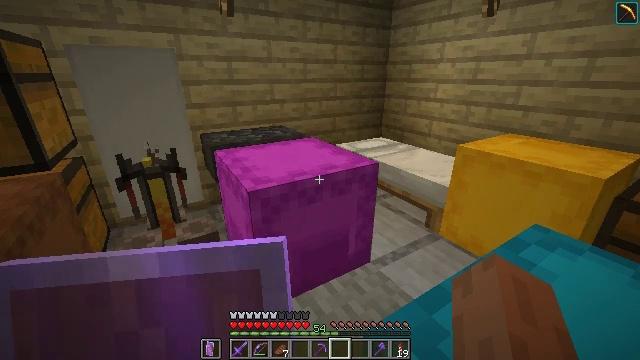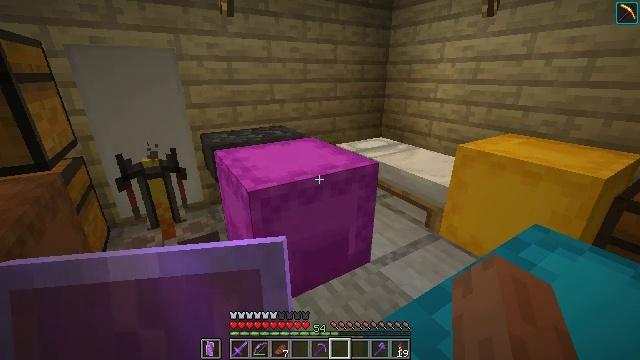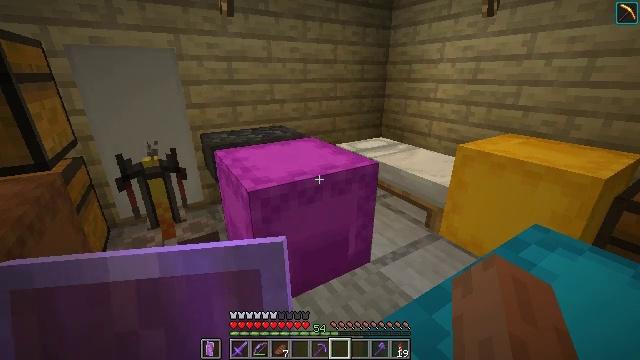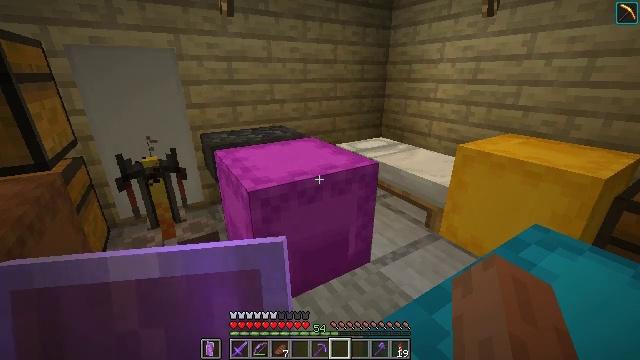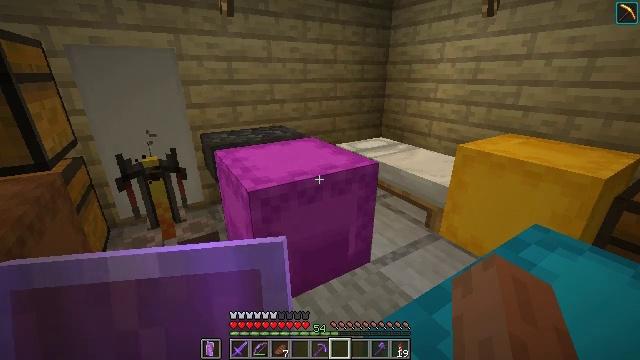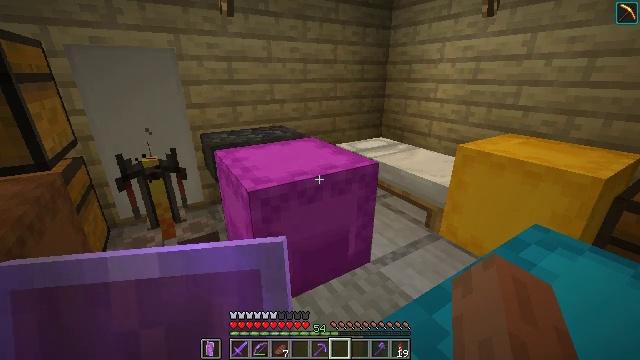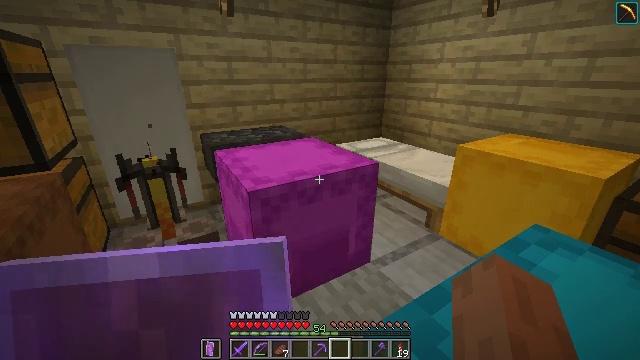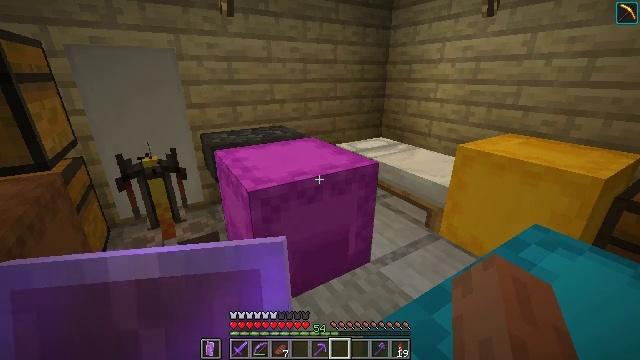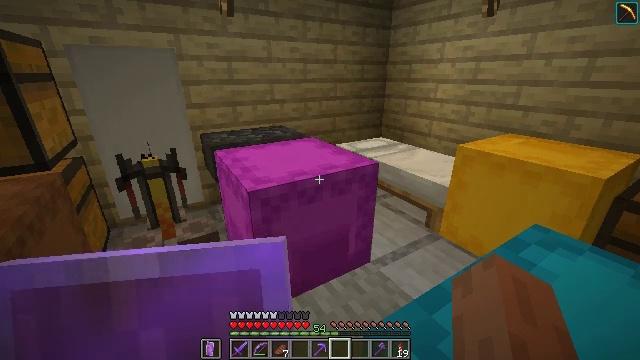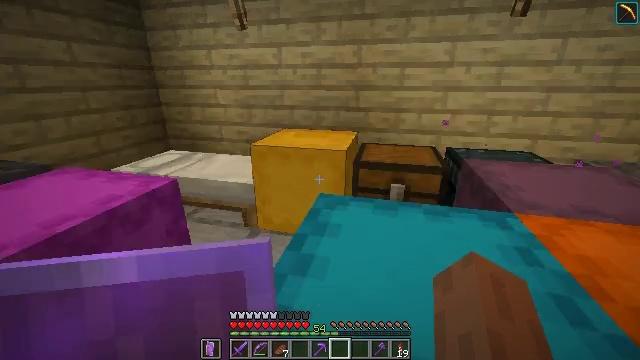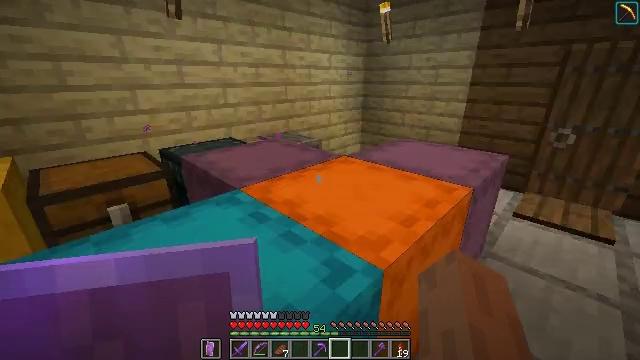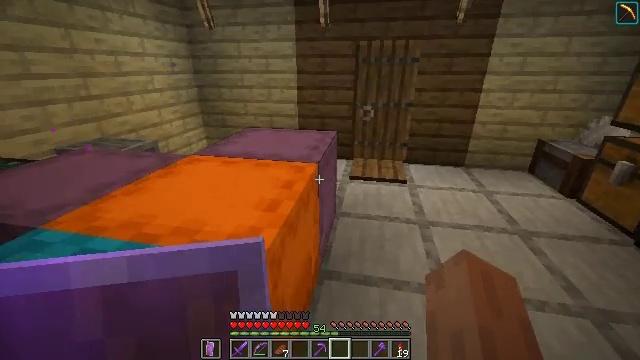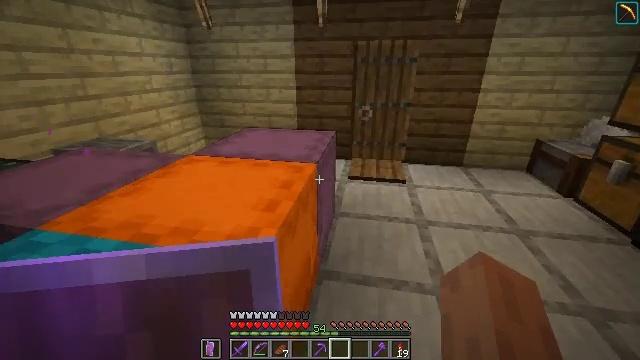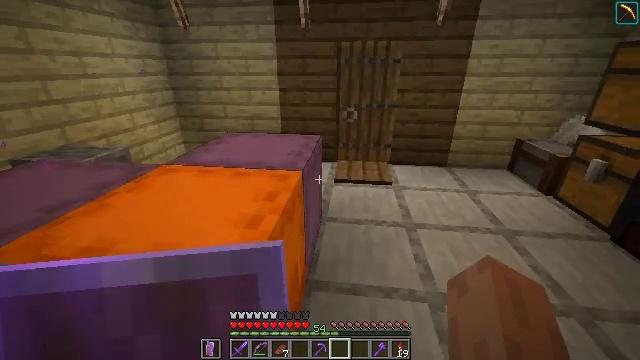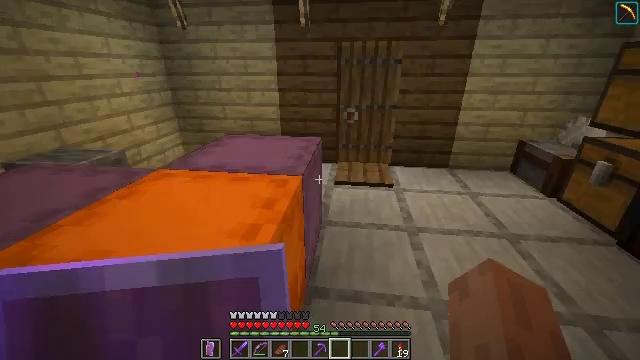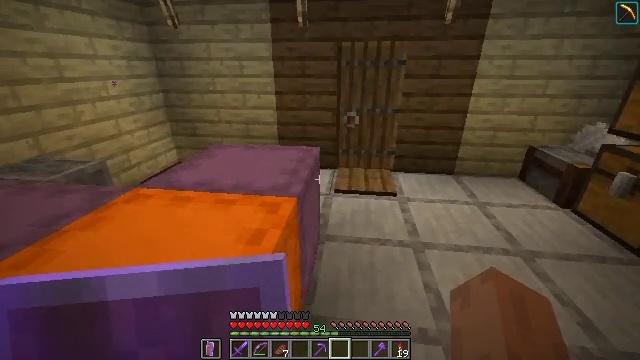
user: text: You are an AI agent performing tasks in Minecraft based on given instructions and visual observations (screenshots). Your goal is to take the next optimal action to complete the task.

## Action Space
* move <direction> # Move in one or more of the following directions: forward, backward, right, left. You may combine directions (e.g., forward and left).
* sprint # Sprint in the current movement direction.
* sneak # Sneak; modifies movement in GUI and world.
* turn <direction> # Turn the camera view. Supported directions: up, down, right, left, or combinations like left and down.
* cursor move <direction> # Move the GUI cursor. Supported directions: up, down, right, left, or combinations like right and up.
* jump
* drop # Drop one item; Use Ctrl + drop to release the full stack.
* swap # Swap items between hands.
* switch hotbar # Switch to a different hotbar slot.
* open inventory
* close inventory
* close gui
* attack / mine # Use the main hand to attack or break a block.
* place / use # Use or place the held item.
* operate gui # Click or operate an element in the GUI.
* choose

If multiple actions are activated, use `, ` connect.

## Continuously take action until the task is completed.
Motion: motion action
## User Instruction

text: Hunt aquatic mobs.
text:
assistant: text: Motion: no_op
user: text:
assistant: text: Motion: no_op
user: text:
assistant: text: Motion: no_op
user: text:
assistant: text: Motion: no_op
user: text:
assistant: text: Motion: no_op
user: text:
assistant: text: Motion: no_op
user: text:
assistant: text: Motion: no_op
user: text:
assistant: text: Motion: no_op
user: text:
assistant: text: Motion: turn right and up
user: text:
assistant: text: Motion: turn right
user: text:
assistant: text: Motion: turn right and down
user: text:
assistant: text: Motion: no_op
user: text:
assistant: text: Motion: move forward, turn right
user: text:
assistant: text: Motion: move forward
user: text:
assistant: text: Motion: move forward
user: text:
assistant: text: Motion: move forward
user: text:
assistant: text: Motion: move forward and move right
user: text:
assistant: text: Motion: move forward and move right
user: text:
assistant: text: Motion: move forward and move right
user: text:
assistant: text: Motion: move forward and move right
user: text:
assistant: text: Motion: move forward
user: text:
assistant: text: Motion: move forward
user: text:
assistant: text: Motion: move forward
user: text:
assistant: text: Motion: move forward
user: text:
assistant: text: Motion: move forward
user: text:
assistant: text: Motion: move forward
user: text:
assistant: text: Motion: move forward
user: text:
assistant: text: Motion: move forward
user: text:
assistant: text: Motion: move forward
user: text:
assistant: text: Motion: move forward